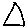
Label: triangle